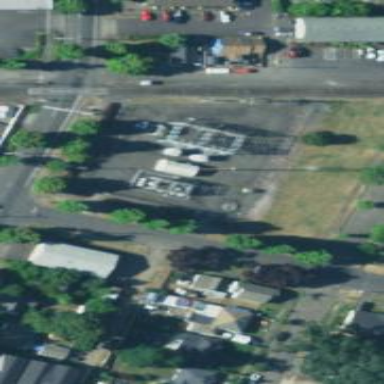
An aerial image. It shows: Power substation.